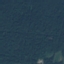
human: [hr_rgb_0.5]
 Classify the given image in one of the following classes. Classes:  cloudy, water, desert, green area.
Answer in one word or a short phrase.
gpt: green area